Question: I'm working on an AngularJS app. When I console.log an object (the attrs parameter of directive linking function) the browser show unconsistent results for the parameter "editable" (see image). In Chrome, the property gets valued as both "zzz" and undefined (see 5th row vs 1st). In Safari the output is displayed differently, but on console.log(object) the "editable" property appears as "zzz", while on console.log(object.editable) the property is undefined.
Any hints ?
I think this issue is related to: <URL>

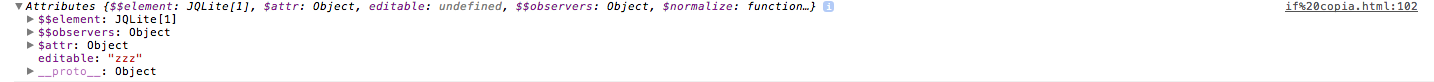
Answer: I'll guess that your HTML is something like this
'''
<div my-directive editable="{{someScopeProperty}}"...></div>
'''
and that you are calling 'console.log()' in your link function. When the link function runs, interpolated attributes are not defined yet (you need to use '$observe' or '$watch' to asynchronously get the interpolated value), so you'll get 'undefined' if you attempt to log the value. Soon after, the value gets defined, and Chrome seems to automatically update the value (which is really a reference, I think) in the console where you logged the full object (not just the individual value).